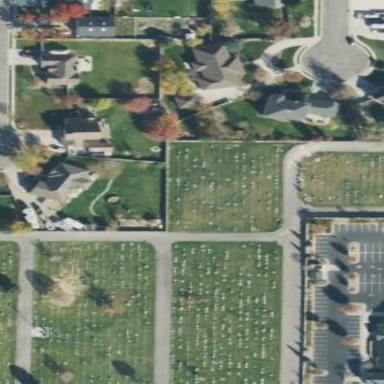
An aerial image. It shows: Cemetery.